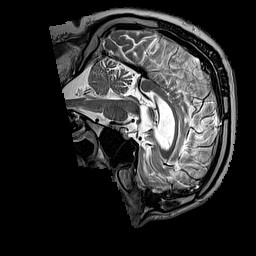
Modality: T2w
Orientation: sagittal
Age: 41
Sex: male
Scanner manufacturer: siemens
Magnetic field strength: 3 T
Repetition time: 3.2 s
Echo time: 0.212 s